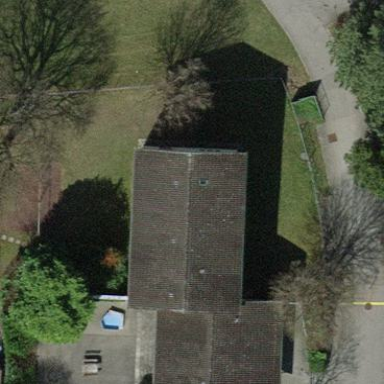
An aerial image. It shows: Kindergarten building.